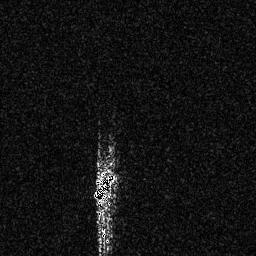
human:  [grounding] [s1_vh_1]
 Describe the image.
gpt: In the satellite image, there is  <ref>1 medium ship </ref> <box>[[35, 65, 45, 77, 0]]</box> located at bottom.